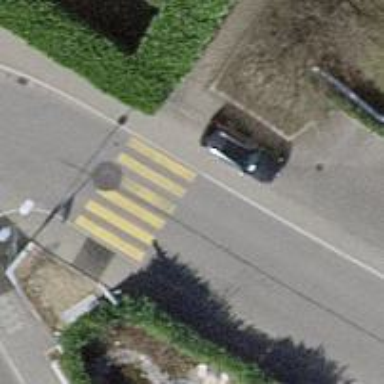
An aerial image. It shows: Uncontrolled zebra crossing on the road.